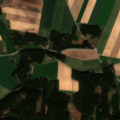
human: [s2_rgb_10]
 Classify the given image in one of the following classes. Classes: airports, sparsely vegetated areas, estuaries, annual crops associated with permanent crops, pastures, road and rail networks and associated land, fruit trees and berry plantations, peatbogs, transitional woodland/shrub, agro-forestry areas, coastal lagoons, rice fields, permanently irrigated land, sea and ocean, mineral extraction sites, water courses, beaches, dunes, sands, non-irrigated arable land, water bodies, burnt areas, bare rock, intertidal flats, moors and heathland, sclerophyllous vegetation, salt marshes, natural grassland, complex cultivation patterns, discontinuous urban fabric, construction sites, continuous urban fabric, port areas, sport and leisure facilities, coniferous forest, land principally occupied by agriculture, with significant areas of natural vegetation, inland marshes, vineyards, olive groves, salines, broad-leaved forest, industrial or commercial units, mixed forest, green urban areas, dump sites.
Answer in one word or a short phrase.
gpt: non-irrigated arable land, land principally occupied by agriculture, with significant areas of natural vegetation, coniferous forest